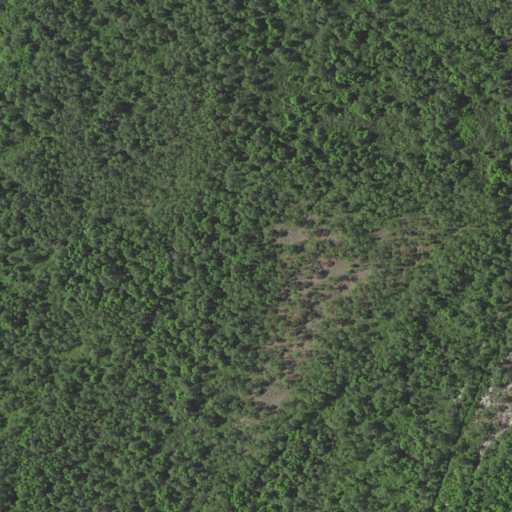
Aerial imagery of island in North Carolina named Mill Island containing evergreen forest and woody wetlands